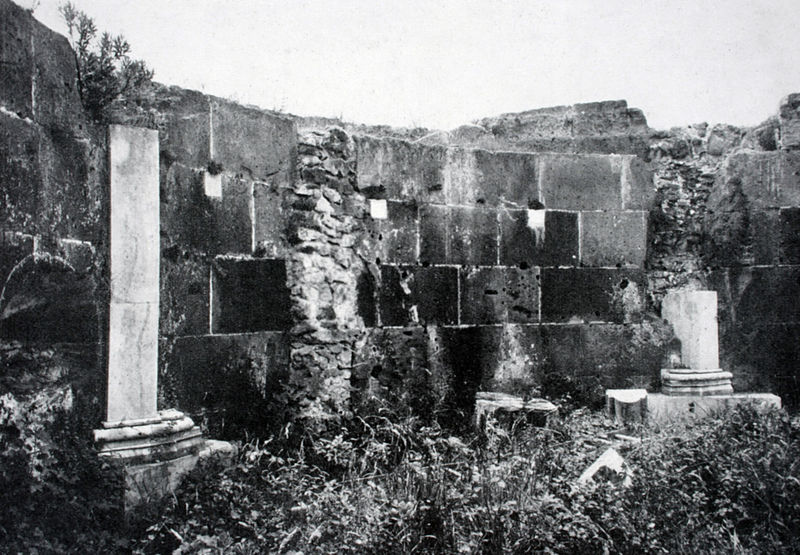
Titel: Rechter Turm, Blick ins Obergeschoß, vom Eingang her, auf die gerundete Rückwand
Künstler: Liphantes
Standort: Capua
Institution: Brückentoranlage
Schlagwörter: blätter, felsen, himmel, weiß, wolken, grob, grau, marmor, pfeiler, schwarz, säule, säulen, gras, wiese, wolke, wand, sockel, stein, steine, gräser, natur, strauch, sträucher, pflanze, pflanzen, rund, bogen, mauer, pilaster, grass, foto, fotografie, photographie, fugen, reste, ruine, antike, mauerwerk, schwarz-weiss, gebogen, ruinen, photo, kaputt, efeu, quader, unkraut, wildnis, tempel, brocken, gestrüpp, basis, stumpf, wulst, verfallen, photografie, lisenen, gemauert, halbsäule, blöcke, gedenkstätte, mörtel, zurückeroberung